Aerial crown-view tile of a tropical tree (Barro Colorado Island, Panama), acquired 20250715:
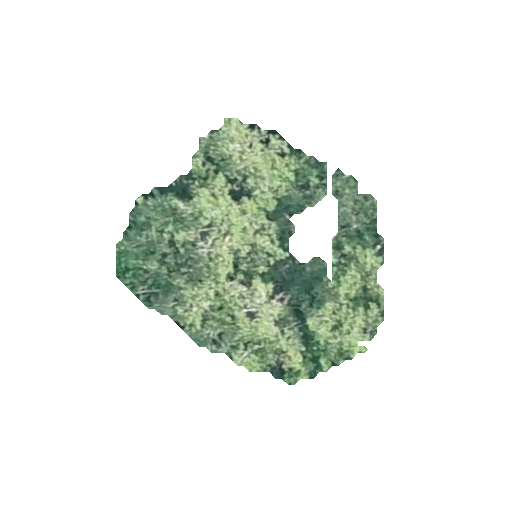
Species: Calophyllum longifolium
GBIF accepted scientific name: Calophyllum longifolium
Crown area: 67.007 m²